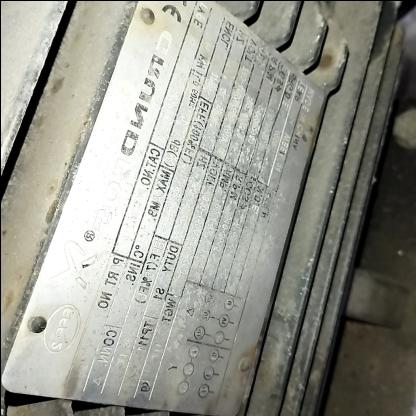
Klasa: tabliczka-znamionowa